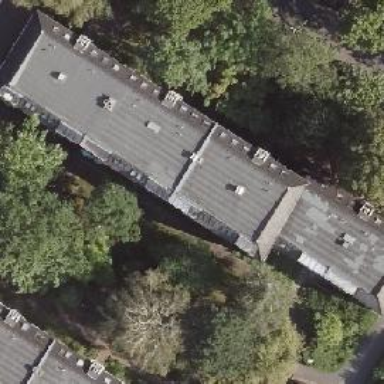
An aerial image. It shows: Terrace building.